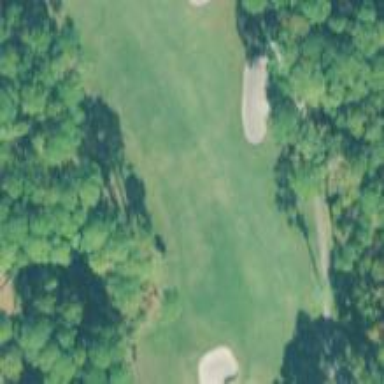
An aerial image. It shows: Golf hole.